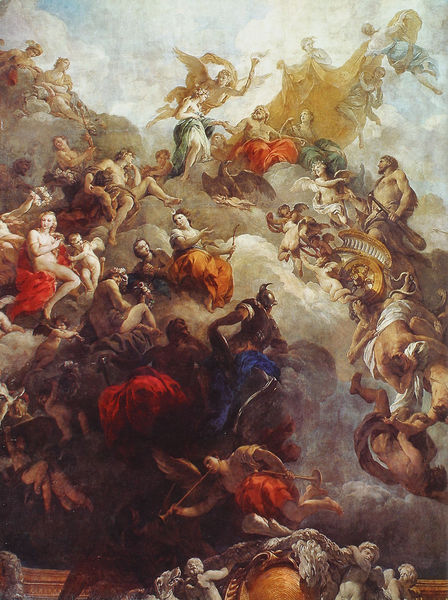
Titel: Deckenfresko im Herkules - Salon
Künstler: Francois Lemoyne
Standort: Versailles, Schloss (EU - F)
Schlagwörter: blau, flügel, gott, himmel, mann, wolken, frauen, menschen, männer, weiss, rot, tuch, barock, kirche, england, engel, spanien, italien, wagen, schlacht, stuck, mythologie, zeus, fresko, streitwagen, posaune, keule, trompete, gewimmel, freske, deckenbild, titanen